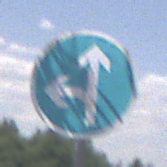
Verkehrszeichen: VorgeschriebeneFahrtrichtungGeradeausOderLinks
Umgebung: Outdoor, Nature
Tageszeit: Midday
Wetter: PartlyCloudy
Licht: Natural
Jahreszeit: NotSpecified
Kontrast: HighContrast